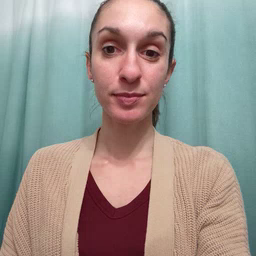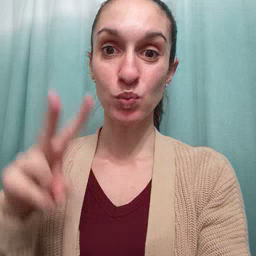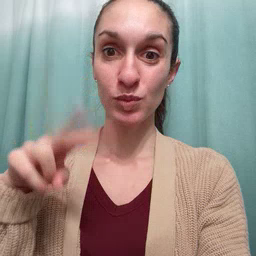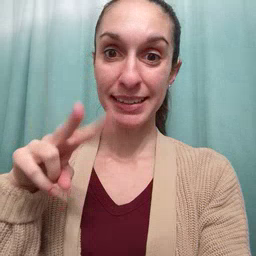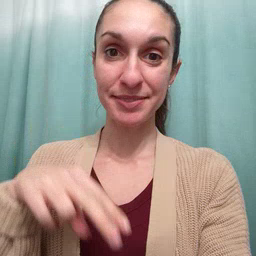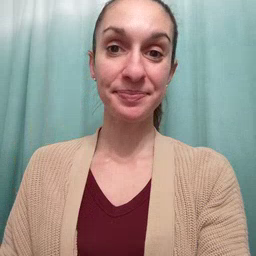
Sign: read